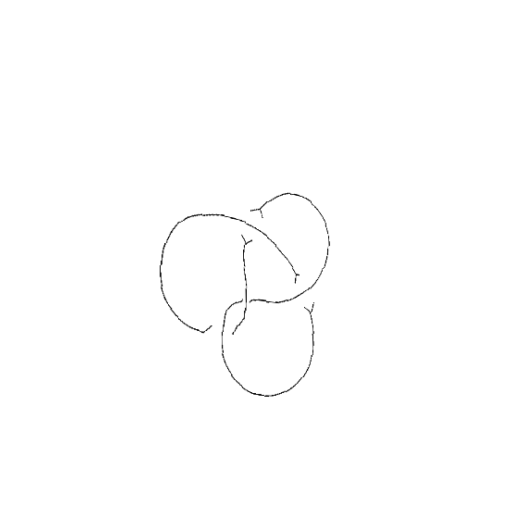
Crossing number: 4